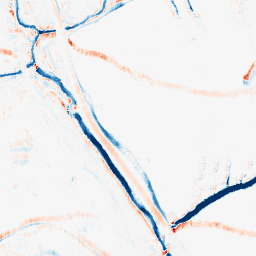
Category: morphological
Decomposition family: morphological_rect
Decomposition parameters: operation: average
width: 5
height: 10
Upsampling method: quartic
Upsampling parameters: scale: 8
Upsampling scale: 8